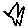
Label: star